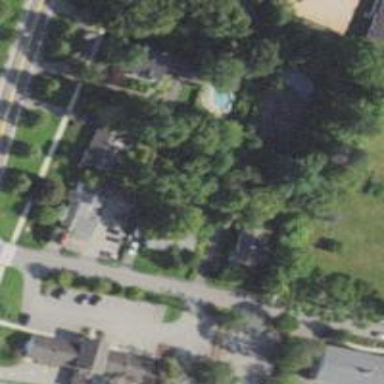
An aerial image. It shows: Park located in historic district.